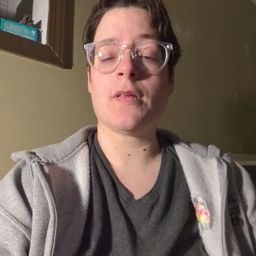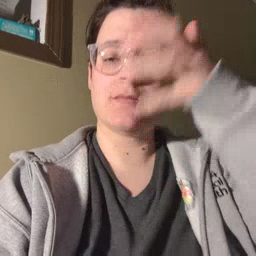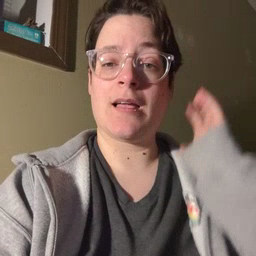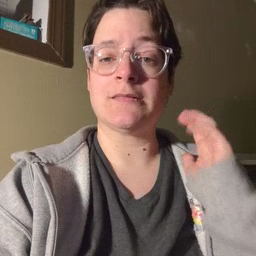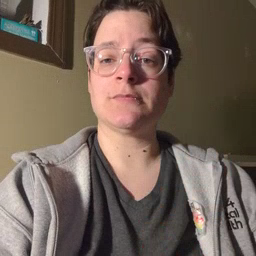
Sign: lion